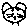
Label: cat